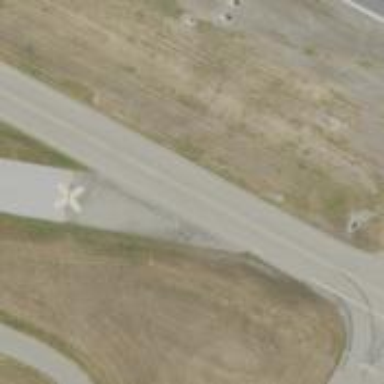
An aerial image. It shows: Image of taxiway at airport.